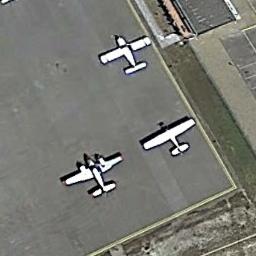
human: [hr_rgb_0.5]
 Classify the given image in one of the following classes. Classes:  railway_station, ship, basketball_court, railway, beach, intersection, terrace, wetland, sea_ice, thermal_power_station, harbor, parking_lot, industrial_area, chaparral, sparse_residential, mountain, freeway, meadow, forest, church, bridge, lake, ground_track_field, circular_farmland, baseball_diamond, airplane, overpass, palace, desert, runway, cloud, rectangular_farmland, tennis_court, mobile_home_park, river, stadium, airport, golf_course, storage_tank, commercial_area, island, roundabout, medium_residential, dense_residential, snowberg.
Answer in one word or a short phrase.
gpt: airplane